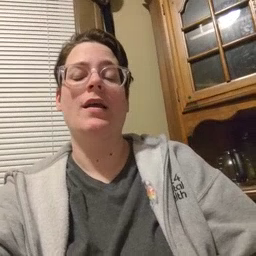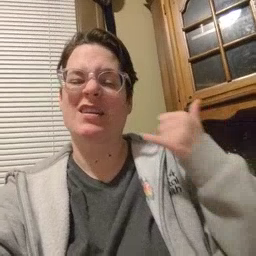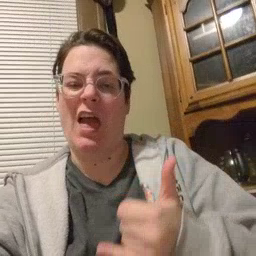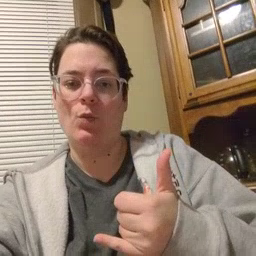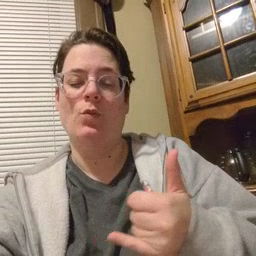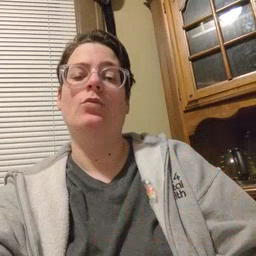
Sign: now